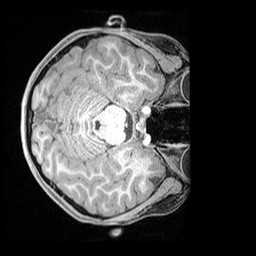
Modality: T1w
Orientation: axial
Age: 9
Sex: female
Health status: ill
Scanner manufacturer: siemens
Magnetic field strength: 3 T
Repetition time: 1.6 s
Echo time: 0.00179 s